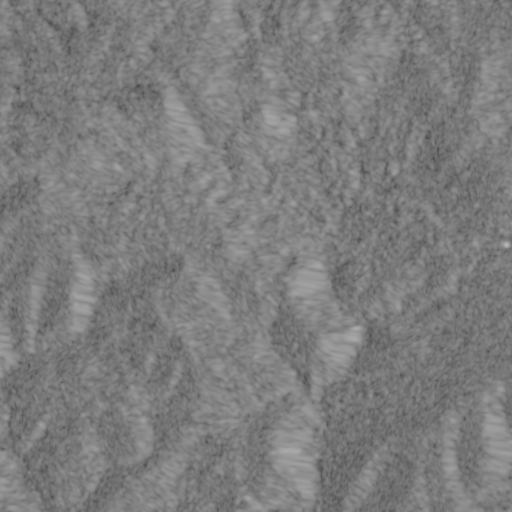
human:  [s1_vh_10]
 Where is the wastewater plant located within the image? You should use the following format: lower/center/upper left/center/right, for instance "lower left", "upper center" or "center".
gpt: The wastewater plant is located in the center right of the image.
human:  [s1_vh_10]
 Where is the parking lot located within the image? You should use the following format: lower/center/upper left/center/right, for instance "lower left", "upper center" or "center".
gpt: There is no parking lot in the image.

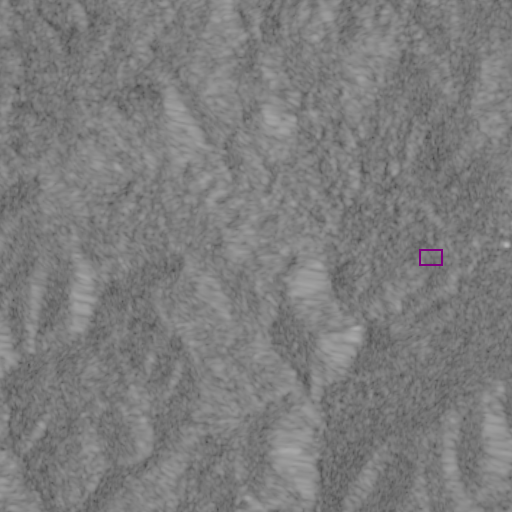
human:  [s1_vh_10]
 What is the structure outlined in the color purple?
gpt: The structure outlined in purple is a crop field.
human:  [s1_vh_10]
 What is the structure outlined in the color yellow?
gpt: There is no yellow outline.